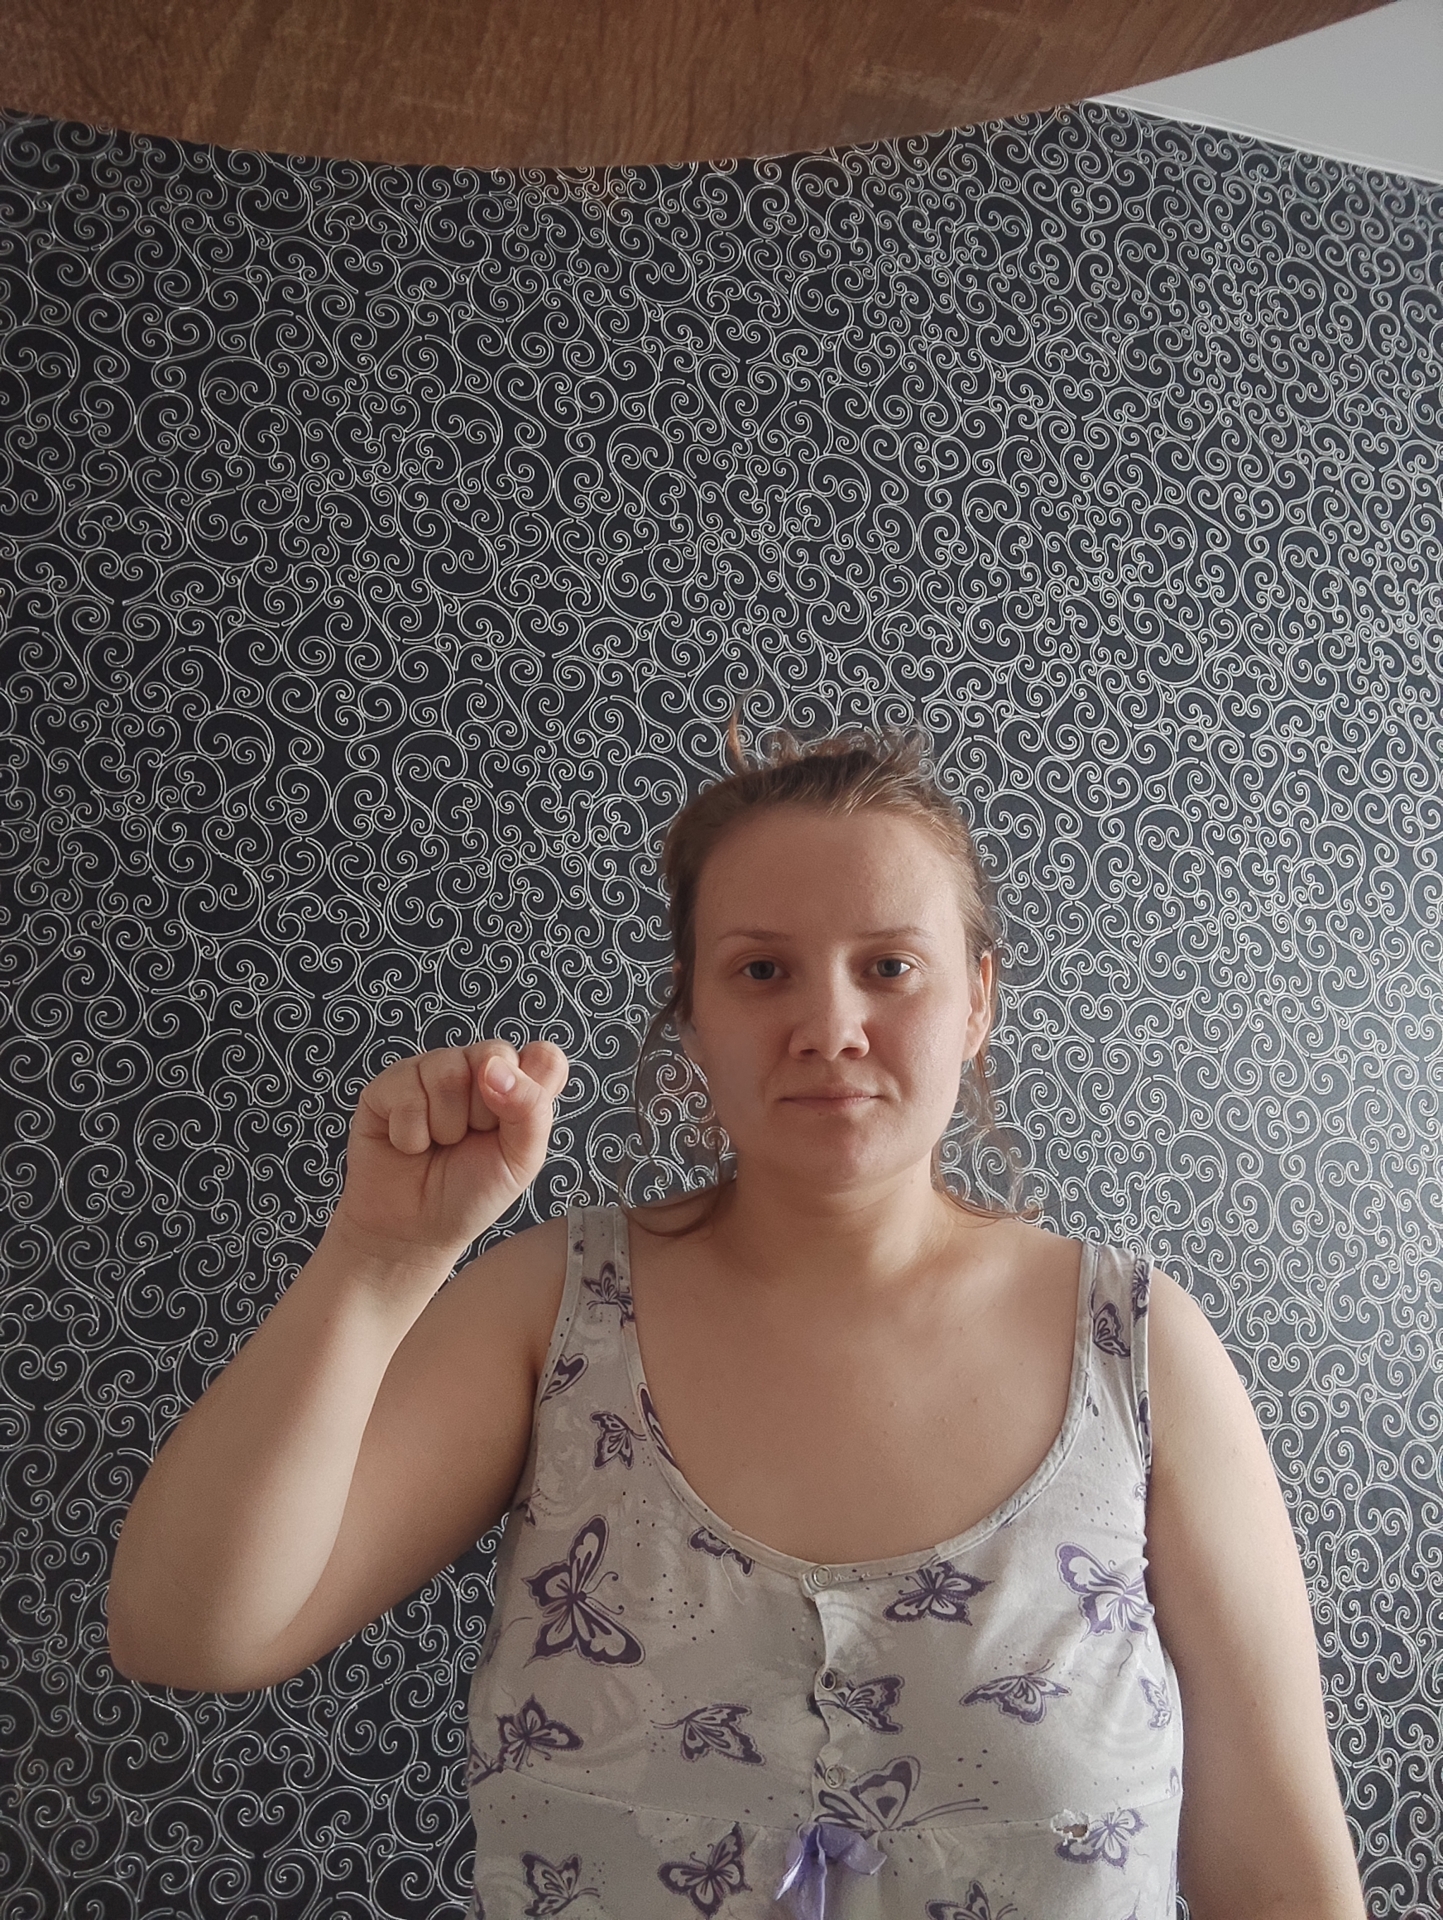
Label: clear